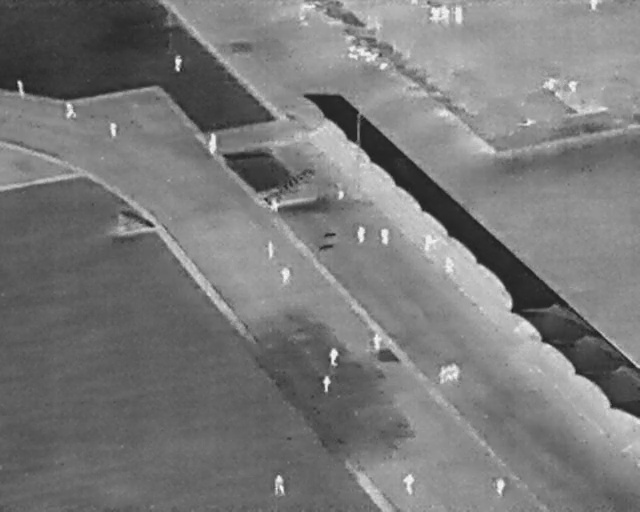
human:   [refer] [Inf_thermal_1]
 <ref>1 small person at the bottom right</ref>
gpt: <box>[[68, 72, 71, 73, 2]]</box>

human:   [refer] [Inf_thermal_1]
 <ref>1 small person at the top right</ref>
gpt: <box>[[92, 0, 93, 1, 2]]</box>

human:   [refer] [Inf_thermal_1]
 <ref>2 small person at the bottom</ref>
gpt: <box>[[67, 72, 70, 73, 2], [49, 74, 52, 75, 2]]</box>

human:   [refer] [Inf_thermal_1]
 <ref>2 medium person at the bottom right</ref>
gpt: <box>[[69, 71, 72, 73, 2], [76, 94, 79, 96, 2]]</box>

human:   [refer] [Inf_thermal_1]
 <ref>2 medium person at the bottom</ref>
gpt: <box>[[62, 93, 65, 95, 2], [41, 93, 45, 95, 2]]</box>

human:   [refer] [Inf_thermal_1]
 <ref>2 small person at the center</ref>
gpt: <box>[[57, 65, 60, 67, 2], [41, 39, 44, 40, 2]]</box>

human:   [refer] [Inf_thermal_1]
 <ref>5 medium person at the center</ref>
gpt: <box>[[50, 68, 53, 70, 2], [58, 45, 61, 46, 2], [55, 44, 58, 46, 2], [40, 47, 43, 49, 2], [43, 52, 46, 54, 2]]</box>

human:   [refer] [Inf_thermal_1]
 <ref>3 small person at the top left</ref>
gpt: <box>[[26, 11, 29, 12, 2], [16, 24, 18, 26, 2], [1, 16, 4, 17, 2]]</box>